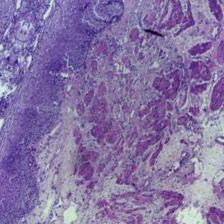
Diagnosis: Normal